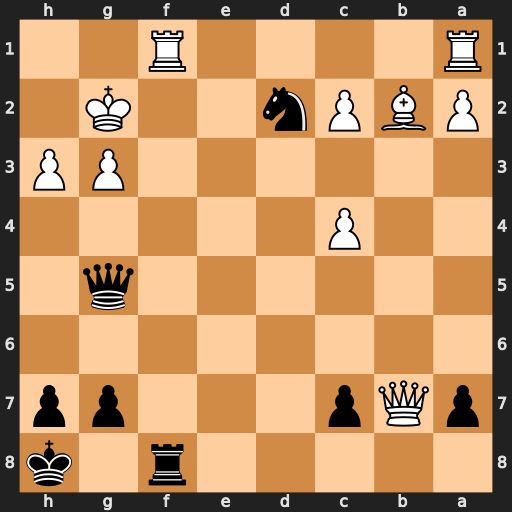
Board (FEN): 5r1k/pQp3pp/8/6q1/2P5/6PP/PBPn2K1/R4R2
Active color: b
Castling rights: -
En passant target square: -
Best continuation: Nxf1 Rxf1 Qd2+ Kg1 Qe3+ Kh2 Qe2+ Qg2 Qxf1